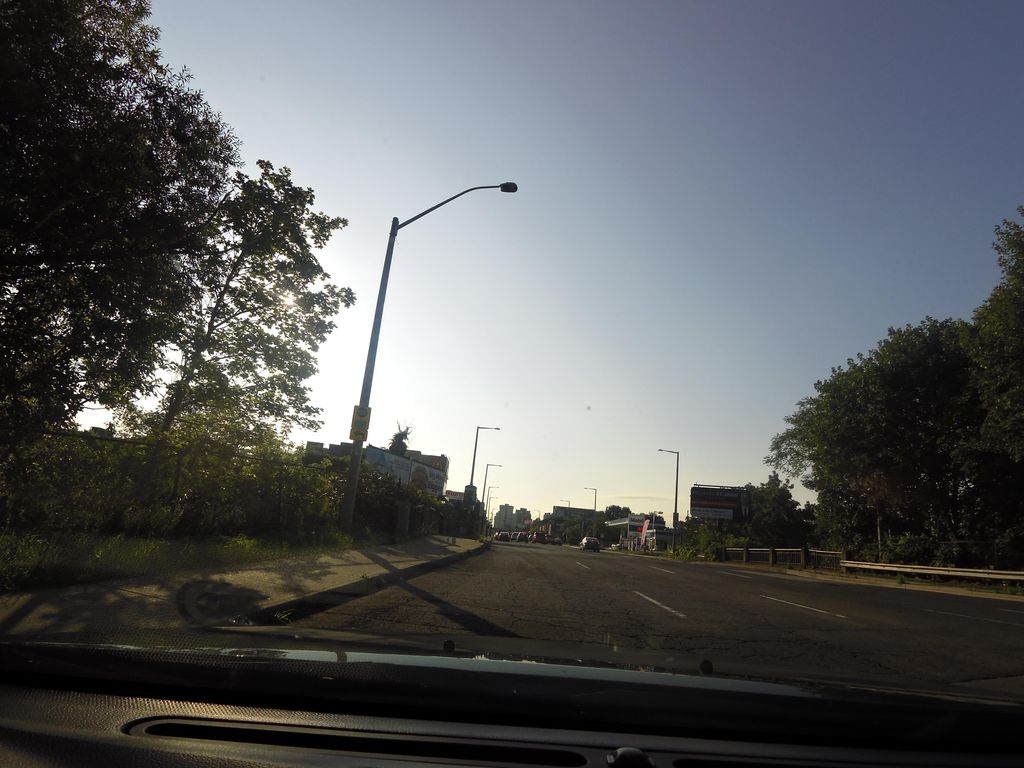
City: hamilton